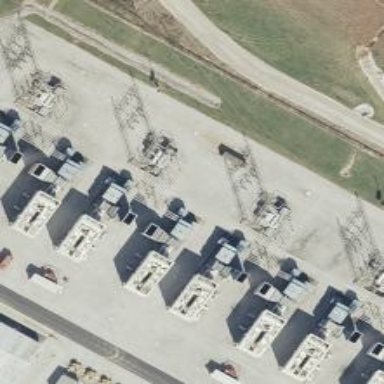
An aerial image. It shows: Gas turbine generator.